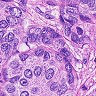
Metastatic tissue present: yes